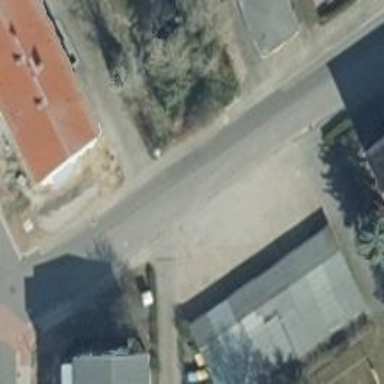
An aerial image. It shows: Residential road.